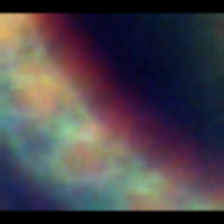
Taxon: Diatom_aggregate
Group: Diatoms